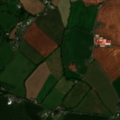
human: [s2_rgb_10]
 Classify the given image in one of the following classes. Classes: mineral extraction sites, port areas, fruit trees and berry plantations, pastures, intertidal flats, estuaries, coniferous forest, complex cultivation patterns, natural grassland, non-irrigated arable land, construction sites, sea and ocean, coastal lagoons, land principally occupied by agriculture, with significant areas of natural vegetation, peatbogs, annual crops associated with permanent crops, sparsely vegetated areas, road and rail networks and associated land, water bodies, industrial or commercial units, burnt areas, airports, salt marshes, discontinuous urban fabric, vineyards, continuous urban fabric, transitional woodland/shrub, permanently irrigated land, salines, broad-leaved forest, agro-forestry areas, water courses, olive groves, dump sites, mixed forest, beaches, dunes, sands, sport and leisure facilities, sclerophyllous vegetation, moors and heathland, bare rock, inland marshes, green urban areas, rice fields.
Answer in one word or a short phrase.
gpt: non-irrigated arable land, pastures